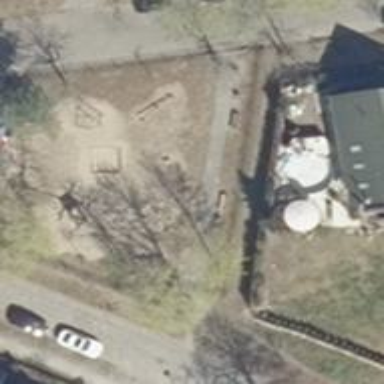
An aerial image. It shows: Playground featuring swings.